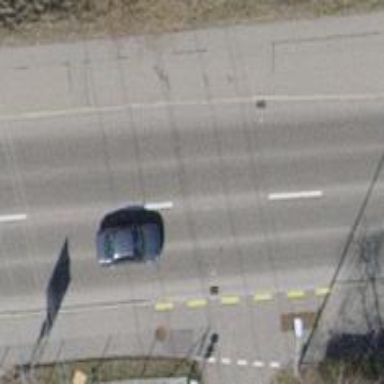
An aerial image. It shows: Asphalt road with separate sidewalks and separate cycleway. The road is classified as primary highway.